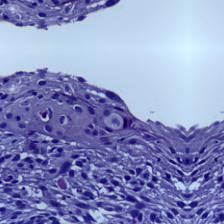
Diagnosis: OSCC